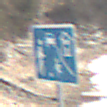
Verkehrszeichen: BeginnVerkehrsberuhigterBereich
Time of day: Midday
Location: Outdoor (Nature)
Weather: PartlyCloudy
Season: NotSpecified
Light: Natural